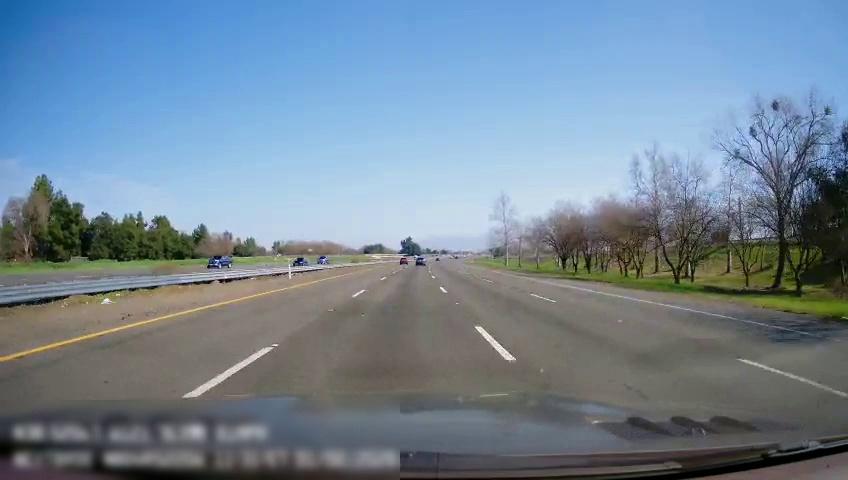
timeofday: Day
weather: Sunny
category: Drivable Space
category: Drivable Space
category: Vehicles | SUV
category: Vehicles | SUV
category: Vehicles | Truck
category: Vehicles | SUV
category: Vehicles | Car
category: Lanes | Current Lane
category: Lanes | Current Lane
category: Lanes | Alternate Lane
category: Lanes | Alternate Lane
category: Lanes | Alternate Lane